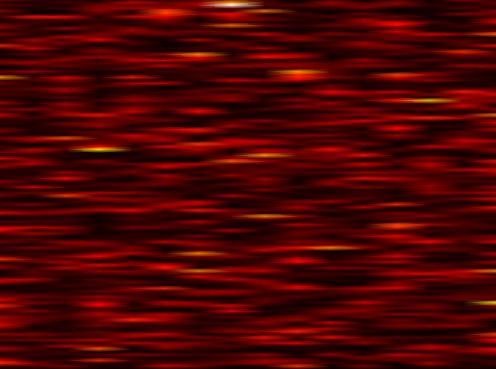
Label: WOLA